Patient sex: M
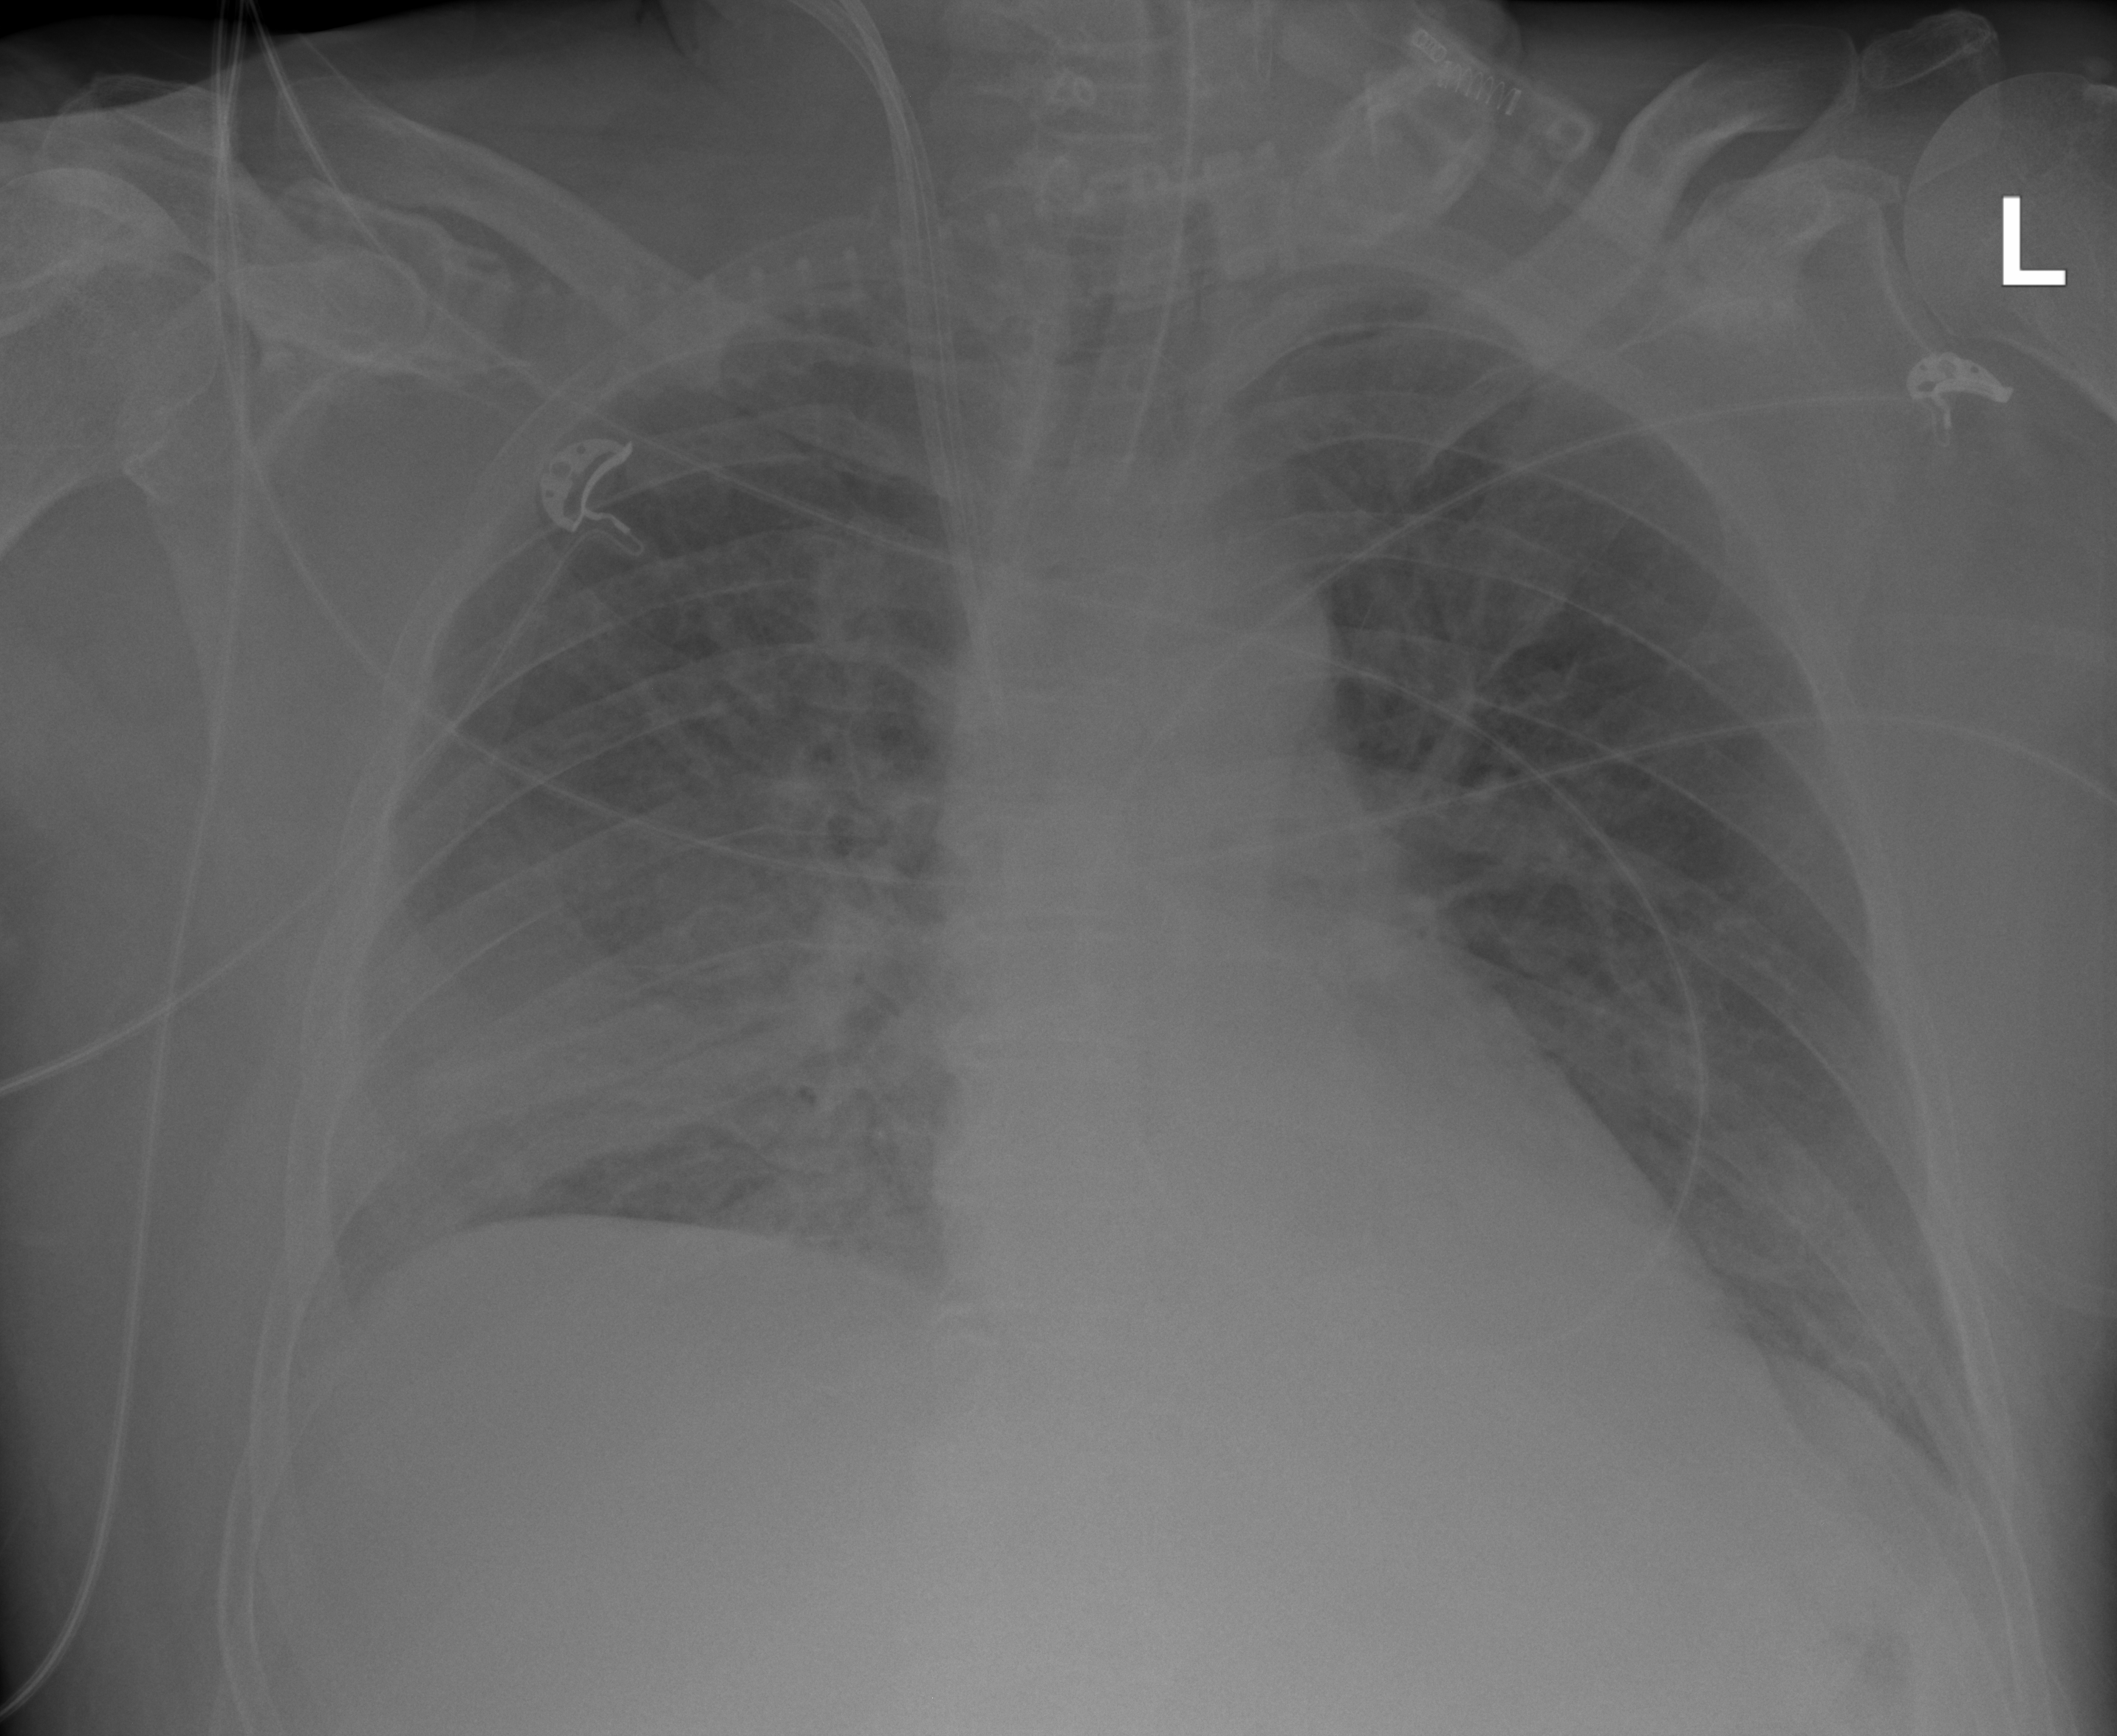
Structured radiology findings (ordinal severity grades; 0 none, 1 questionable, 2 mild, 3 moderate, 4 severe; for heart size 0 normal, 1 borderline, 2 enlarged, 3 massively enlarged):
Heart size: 0
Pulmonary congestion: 2
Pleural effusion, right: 0
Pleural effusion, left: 0
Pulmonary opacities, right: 3
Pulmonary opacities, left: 2
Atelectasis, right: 2
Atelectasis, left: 2